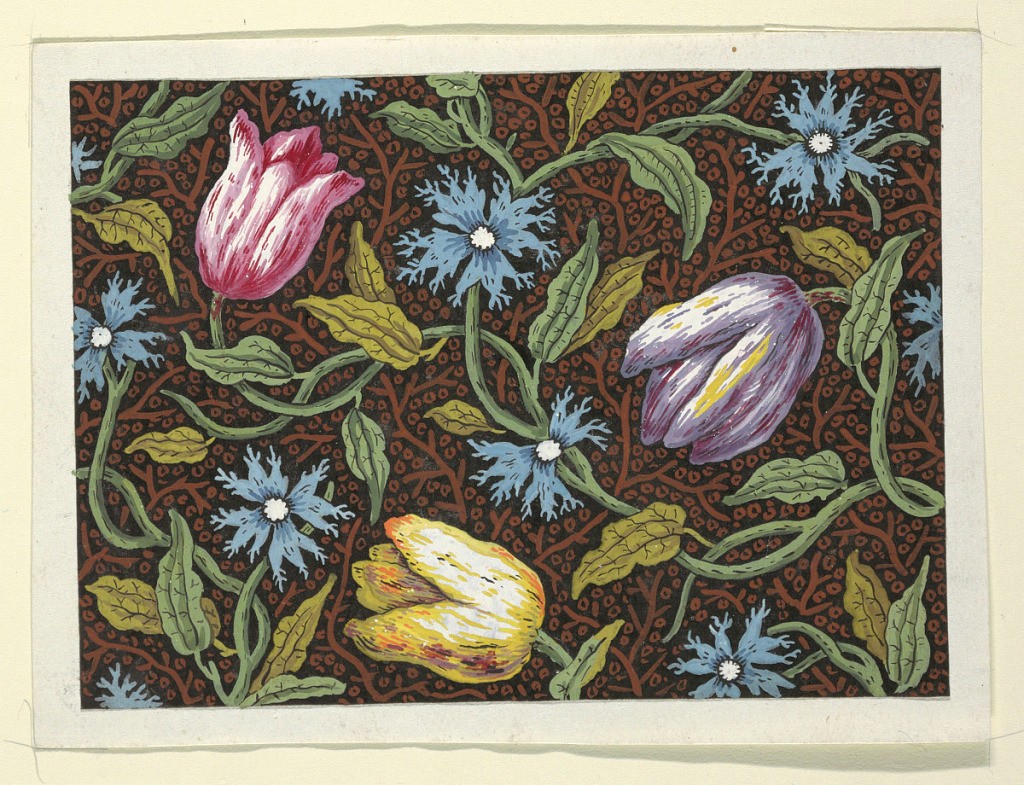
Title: Floral design for printed textiles
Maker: Louis-Albert DuBois, Swiss, 1752–1818
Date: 1800–1818
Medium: Brush and gouache, graphite on cream wove paper
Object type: Drawing
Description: Pink, purple and yellow tulips, blue spikey flowers with white centers on black and rust patterned ground.